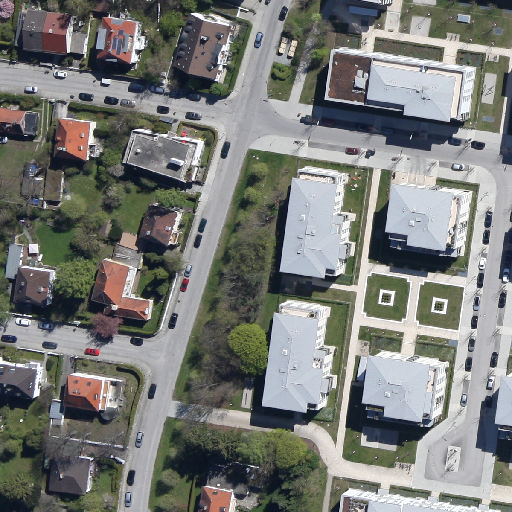
Referring expression: sidewalk